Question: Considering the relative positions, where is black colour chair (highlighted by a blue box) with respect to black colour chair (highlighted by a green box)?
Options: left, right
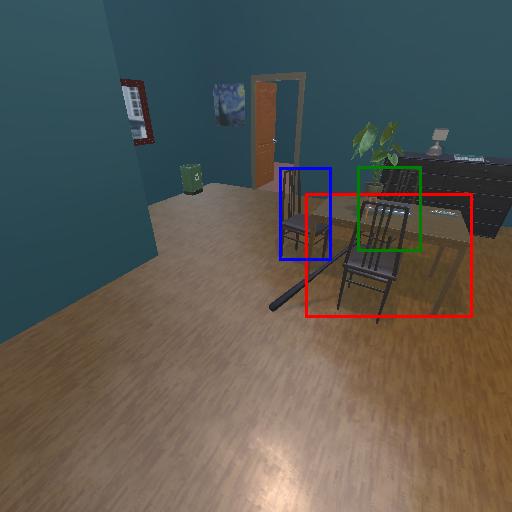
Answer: left